Interaction volume radius: 5 \u00c5
Interaction volume height: 10 \u00c5
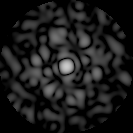
Disorder parameter: 0.8194